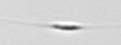
Label: Cylindrotheca_morphotype1